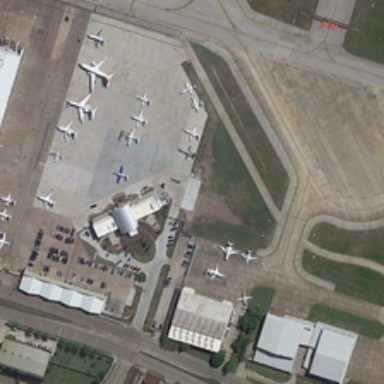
Some planes are parked near several buildings with a parking lot in an airport .